Interaction volume radius: 5 \u00c5
Interaction volume height: 25 \u00c5
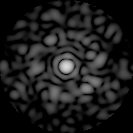
Disorder parameter: 0.8046